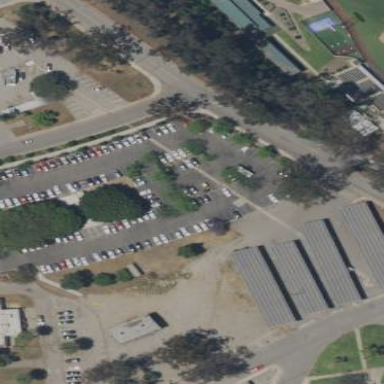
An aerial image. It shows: Parking area with surface.